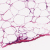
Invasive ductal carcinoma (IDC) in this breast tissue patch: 0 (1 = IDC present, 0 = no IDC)